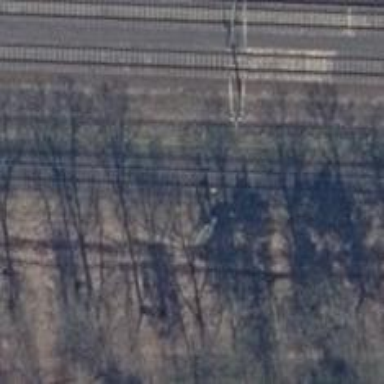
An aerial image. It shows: Railway signal.